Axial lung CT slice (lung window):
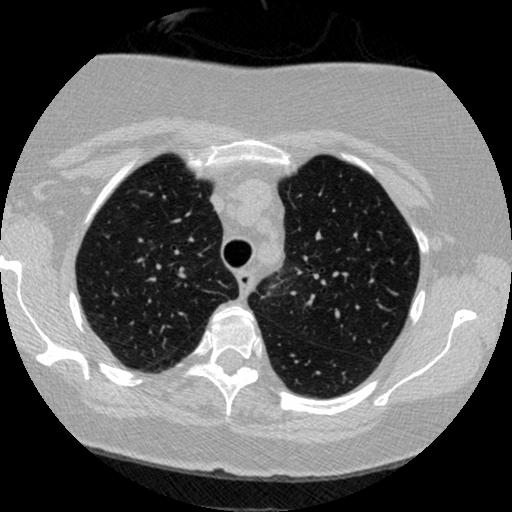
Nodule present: no